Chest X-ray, PA view. Patient: 66 years old, sex M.
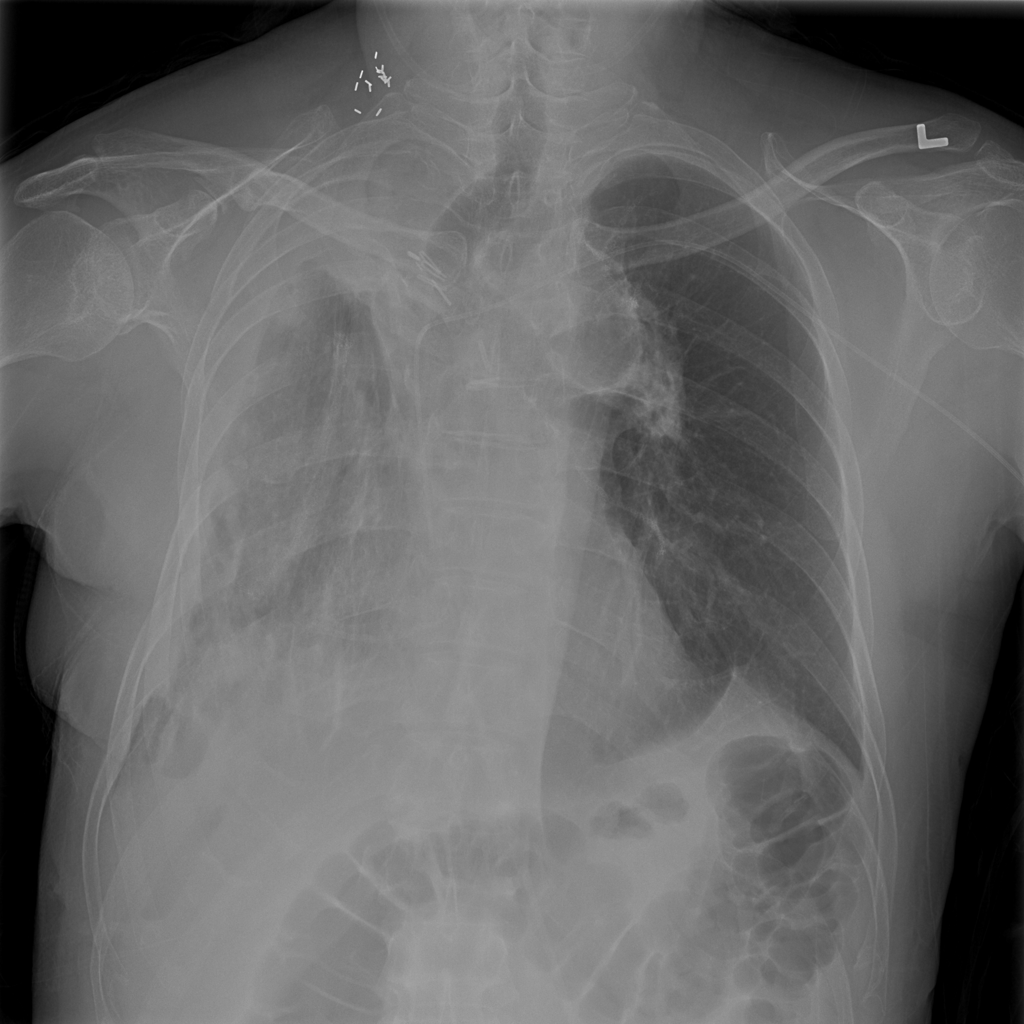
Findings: No Finding